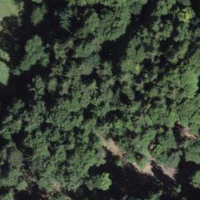
EUNIS habitat code: 44
Species observed at this site:
Cruciata laevipes
Primula veris